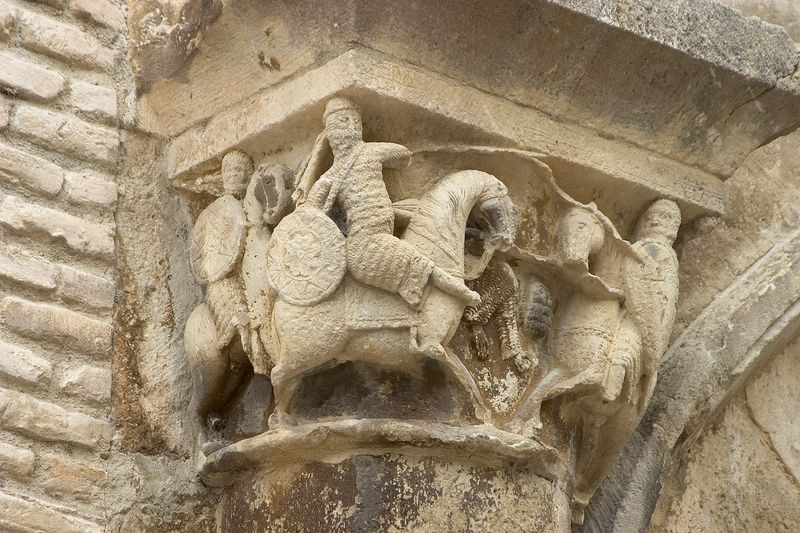
Titel: Palast der Könige von Navarra
Standort: Estella, Palast der Könige (EU - E)
Schlagwörter: kampf, kämpfer, sand, säule, haus, ornament, architektur, stein, steine, drei, pferd, pferde, reiter, skulptur, statue, mähne, sattel, zaumzeug, relief, bein, mauer, ziegel, lanze, plastik, tor, schild, schilder, soldat, waffe, degen, helm, ritter, rüstung, kapitell, schnitzerei, portal, sandstein, mittelalter, krieger, romanik, lanzen, mittelalterlich, bauplastik, schilde, kettenhemd, steinhauerei, sälenfiguren, ziegelszein